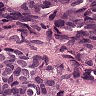
Metastatic tissue present: yes